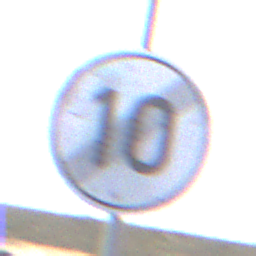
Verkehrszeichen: EndeGeschwindigkeit10
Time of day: Midday
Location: Outdoor (Nature)
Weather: PartlyCloudy
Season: NotSpecified
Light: Natural